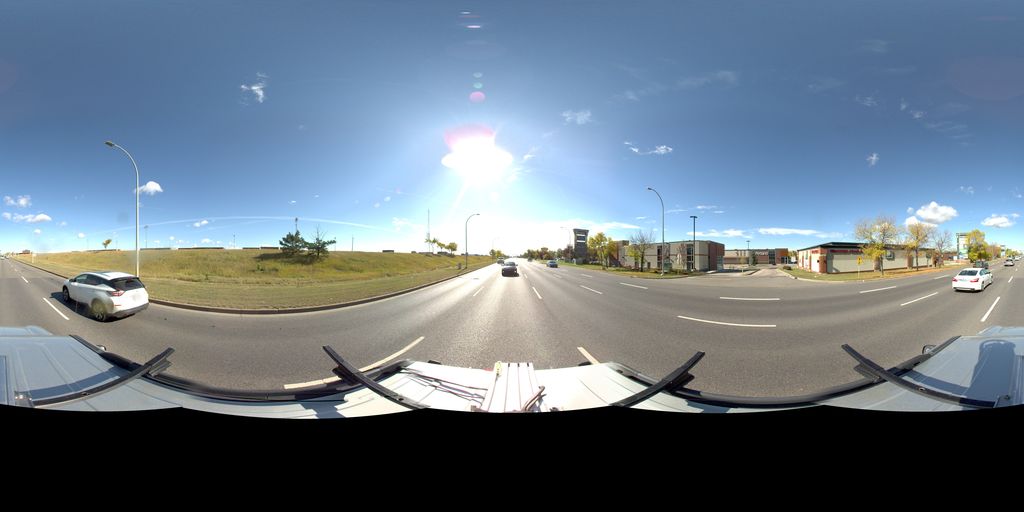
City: edmonton